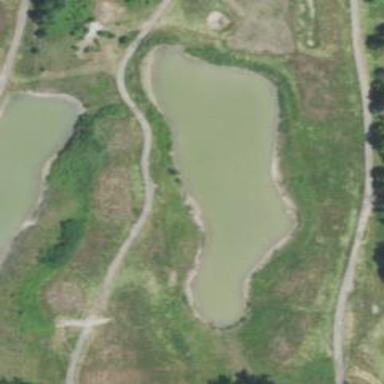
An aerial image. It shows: Water hazard in golf course. The hazard is natural water feature.